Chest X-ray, PA view. Patient: 48 years old, sex F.
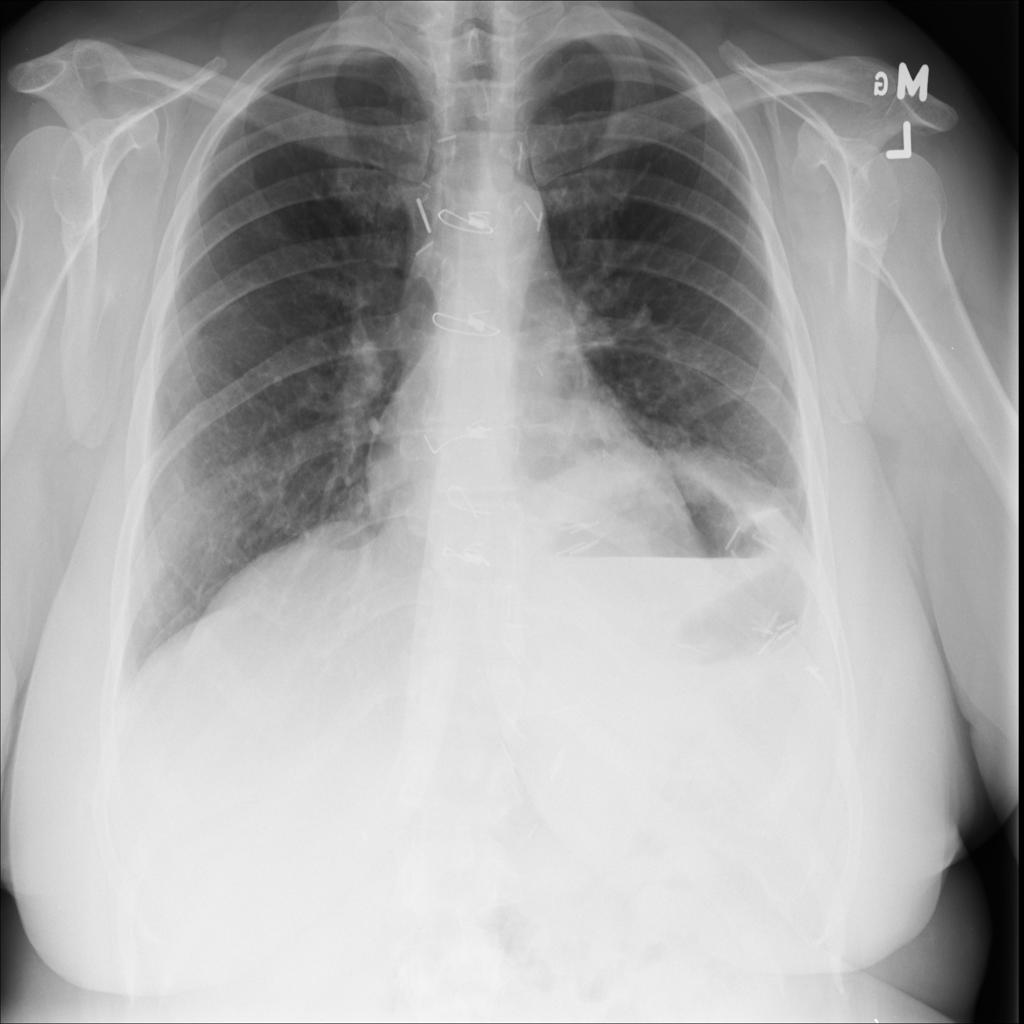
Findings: Atelectasis